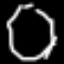
Label: octagon